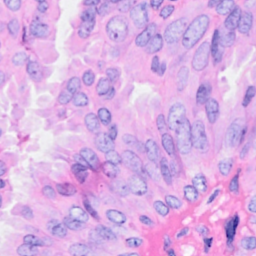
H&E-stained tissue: Breast